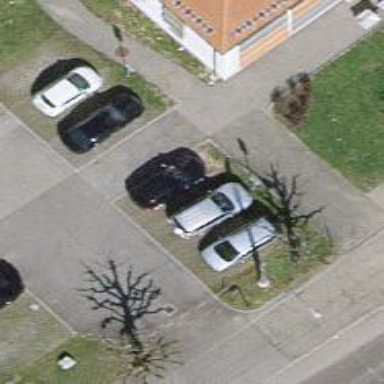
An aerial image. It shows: Street side parking area.